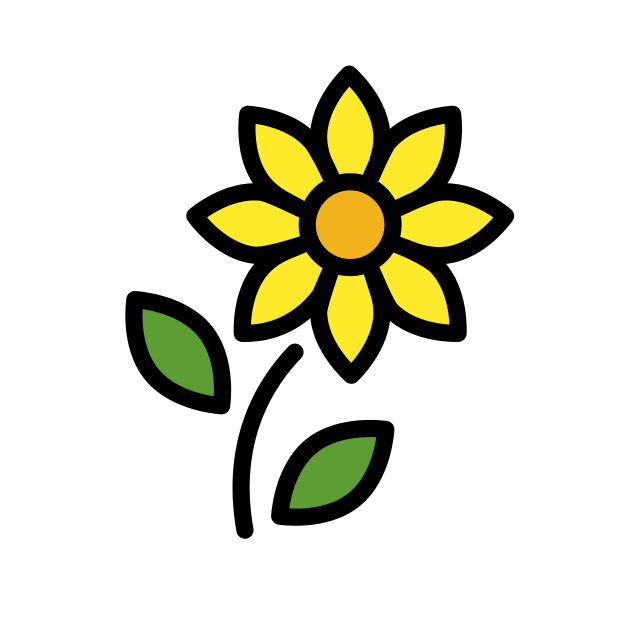
sunflower